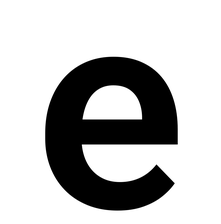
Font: Roboto_SemiBold